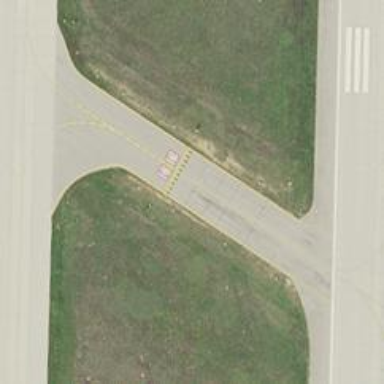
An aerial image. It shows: Image of taxiway at airport.